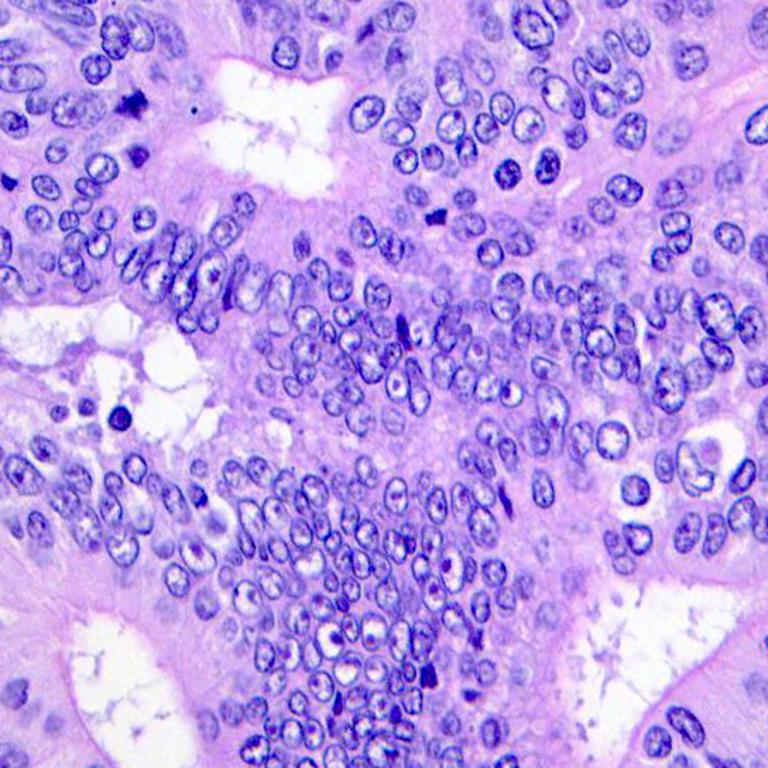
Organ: colon
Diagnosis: adenocarcinomas